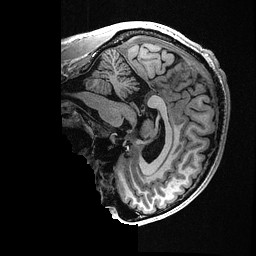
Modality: T1w
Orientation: sagittal
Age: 35
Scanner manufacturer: ge
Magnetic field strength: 3 T
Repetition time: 0.006952 s
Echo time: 0.00292 s